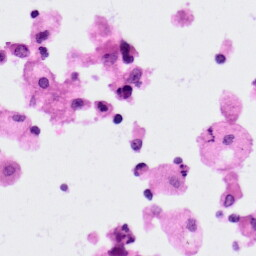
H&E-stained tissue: Lung